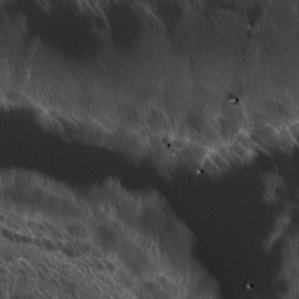
Label: non_frost